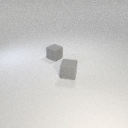
small gray rubber cube in front of small gray rubber cube